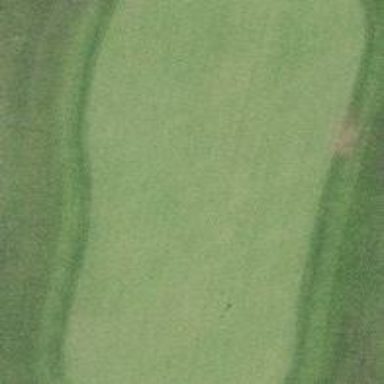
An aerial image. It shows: View of golf hole.